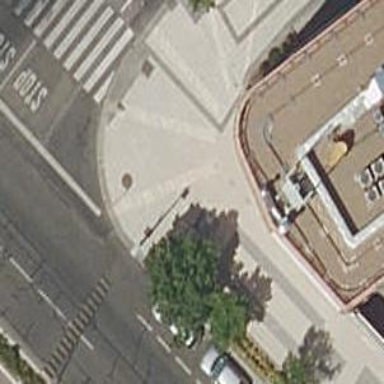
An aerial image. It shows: Sidewalk.